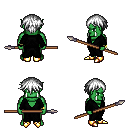
a pixel art fantasy rpg character, male body template, orc, green skin, gray robe, teal pants, white short bangs hairstyle, bracelets, gold boots, spear, four views (front, back, left, right), 2x2 character sprite sheet, small pixel art, hard edges, no anti-aliasing